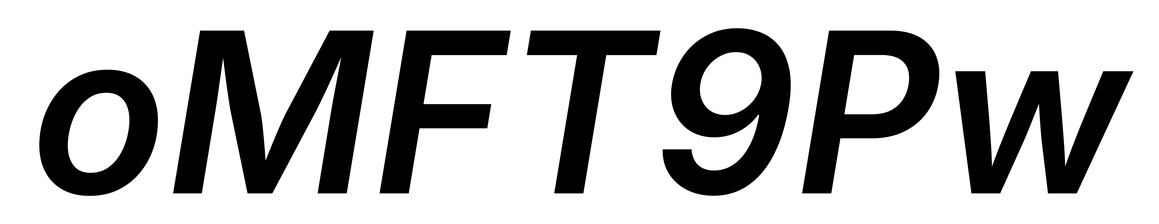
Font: Inter-Italic_SemiBold_Italic